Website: home-depot
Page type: customer-info-address
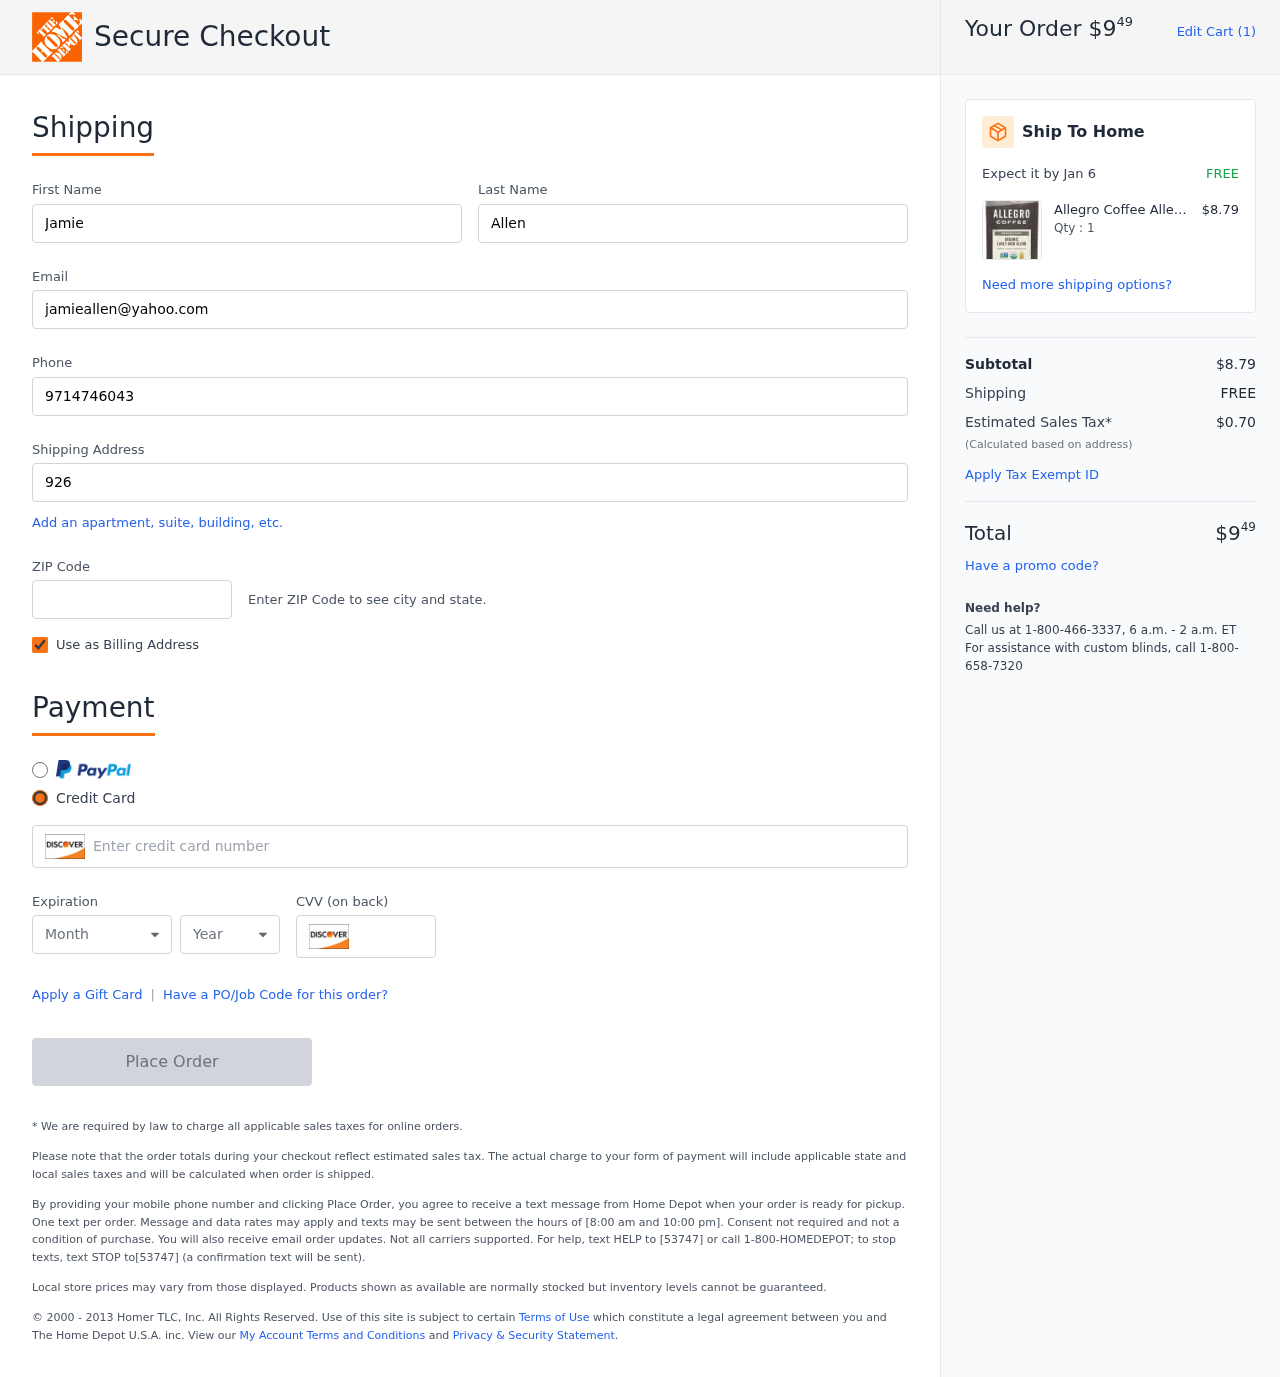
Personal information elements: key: PII_CARD_CVV
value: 191
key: PII_CARD_EXPIRY_MONTH
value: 02
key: PII_CARD_EXPIRY_YEAR
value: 27
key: PII_CARD_NUMBER
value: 6508 1225 6473 6136
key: PII_EMAIL
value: jamieallen@yahoo.com
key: PII_FIRSTNAME
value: Jamie
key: PII_LASTNAME
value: Allen
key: PII_PHONE
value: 9714746043
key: PII_POSTCODE
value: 07823
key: PII_STREET
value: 92603 Ramos Divide
Product elements: key: PRODUCT1_BRAND
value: Allegro Coffee
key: PRODUCT1_NAME
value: Allegro Coffee Organic Early Bird Blend Ground Coffee, 12 oz
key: PRODUCT1_PRICE
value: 8.79
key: PRODUCT1_QUANTITY
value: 1
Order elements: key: ORDER_TOTAL
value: $949
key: ORDER_NUM_ITEMS
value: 1
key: ORDER_DELIVERY_DATE
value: Jan 6
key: ORDER_SUBTOTAL
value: $8.79
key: ORDER_SHIPPING_COST
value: FREE
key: ORDER_TAX
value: $0.70